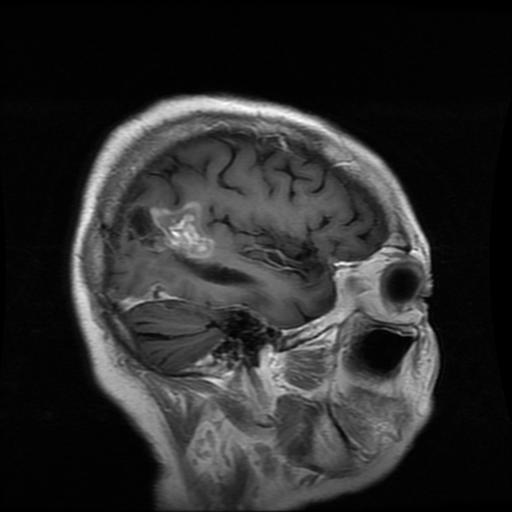
Label: glioma